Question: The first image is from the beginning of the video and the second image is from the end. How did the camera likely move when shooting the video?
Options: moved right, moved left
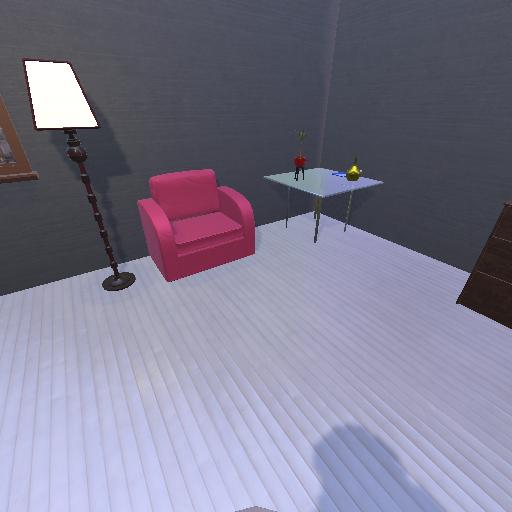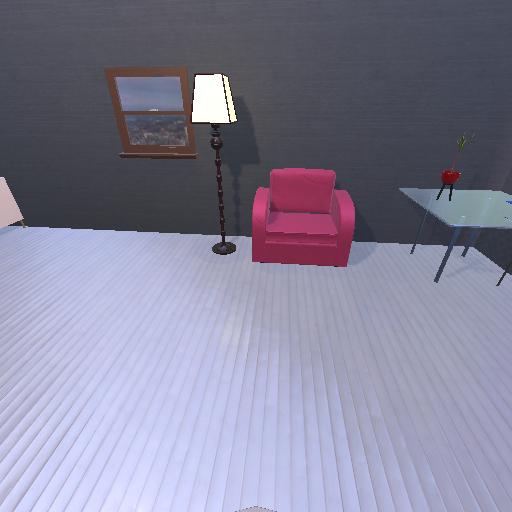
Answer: moved right